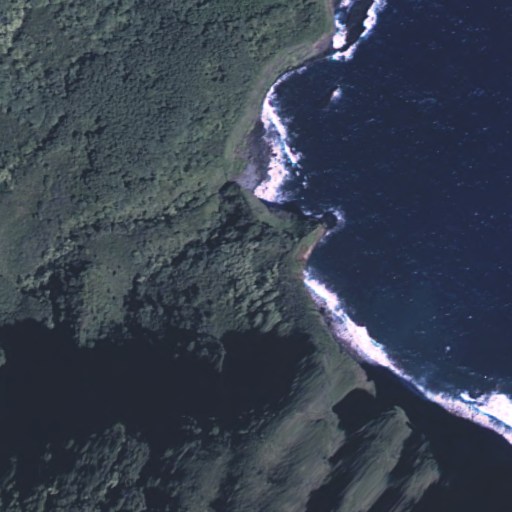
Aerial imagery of cape in Hawaii named Wainēnē containing only unknown